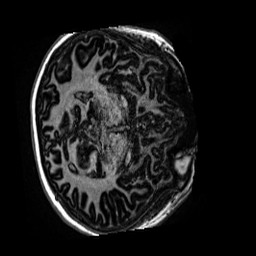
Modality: MP2RAGE
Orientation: axial
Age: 12
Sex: female
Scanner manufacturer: siemens
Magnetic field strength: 3 T
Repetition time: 4 s
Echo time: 0.00299 s